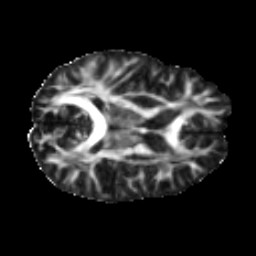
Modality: FA
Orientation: axial
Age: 22
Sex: female
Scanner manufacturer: ge
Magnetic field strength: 3 T
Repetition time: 7.8 s
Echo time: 0.0606 s